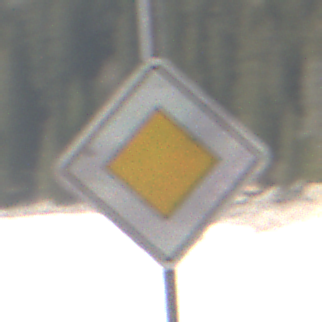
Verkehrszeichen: Vorfahrtsstrasse
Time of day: Midday
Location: Outdoor (Nature)
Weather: PartlyCloudy
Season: NotSpecified
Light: Natural